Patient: sex M, age 68
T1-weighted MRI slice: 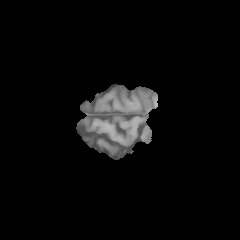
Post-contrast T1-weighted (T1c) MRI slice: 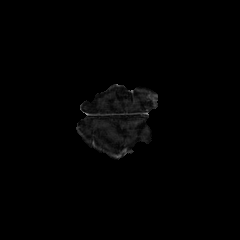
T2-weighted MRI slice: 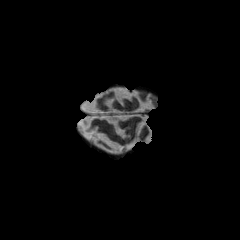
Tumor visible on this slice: yes
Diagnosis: Glioblastoma, IDH-wildtype
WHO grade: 4